Question: I have a model like this
'''
class BaseRequest(models.Model):
created = models.DateTimeField(auto_now_add=True, editable=False)
modified = models.DateTimeField(auto_now=True, editable=False)
price_quoted = models.DecimalField(max_digits=10, decimal_places=2,null=True, blank=True)
class RequestLeg(models.Model):
created = models.DateTimeField(auto_now_add=True, editable=False)
modified = models.DateTimeField(auto_now=True, editable=False)
depart_date = models.DateField()
num_seats = models.IntegerField()
class Request(BaseRequest):
owner = models.ForeignKey(User, null=True, blank=True)
name = models.CharField(max_length=30, null=True, blank=True)
email = models.EmailField()
phone = models.CharField(max_length=30, null=True, blank=True)
legs = models.ManyToManyField(RequestLeg)
'''
and admin for above Request model is
'''
class RequestAdmin(NoDeletionsAdmin):
list_display=['id', 'created', 'name', 'depart_date']
def depart_date(self, obj):
try:
return min([leg.depart_date for leg in obj.legs.all()])
except ValueError, e:
return None
'''
I want Daterangelist filter for depart_date in RequestAdmin ?

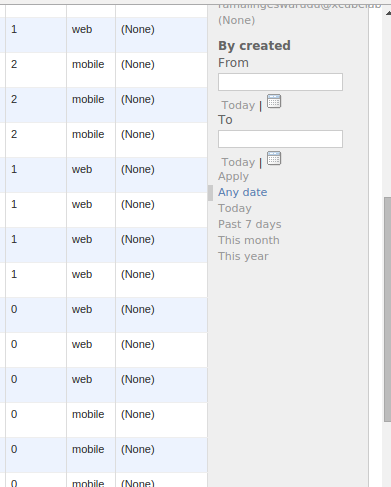
Answer: I have created custom date range filter for depart_date following way
'''
class DateFieldListFilter(FieldListFilter):
def __init__(self, field, request, params, model, model_admin, field_path):
self.field_generic = '%s__' % field_path
self.date_params = dict([(k, v) for k, v in params.items()
if k.startswith(self.field_generic)])
now = timezone.now()
# When time zone support is enabled, convert "now" to the user's time
# zone so Django's definition of "Today" matches what the user expects.
if timezone.is_aware(now):
now = timezone.localtime(now)
if isinstance(field, models.DateTimeField):
today = now.replace(hour=0, minute=0, second=0, microsecond=0)
else: # field is a models.DateField
today = now.date()
tomorrow = today + datetime.timedelta(days=1)
self.lookup_kwarg_since = '%s__gte' % field_path
self.lookup_kwarg_until = '%s__lt' % field_path
self.links = (
(_('Any date'), {}),
(_('Today'), {
self.lookup_kwarg_since: str(today),
self.lookup_kwarg_until: str(tomorrow),
}),
(_('Past 7 days'), {
self.lookup_kwarg_since: str(today - datetime.timedelta(days=7)),
self.lookup_kwarg_until: str(tomorrow),
}),
(_('This month'), {
self.lookup_kwarg_since: str(today.replace(day=1)),
self.lookup_kwarg_until: str(tomorrow),
}),
(_('This year'), {
self.lookup_kwarg_since: str(today.replace(month=1, day=1)),
self.lookup_kwarg_until: str(tomorrow),
}),
)
super(DateFieldListFilter, self).__init__(
field, request, params, model, model_admin, field_path)
def expected_parameters(self):
return [self.lookup_kwarg_since, self.lookup_kwarg_until]
def choices(self, cl):
for title, param_dict in self.links:
yield {
'selected': self.date_params == param_dict,
'query_string': cl.get_query_string(
param_dict, [self.field_generic]),
'display': title,
}
FieldListFilter.register(
lambda f: isinstance(f, models.DateField), DateFieldListFilter)
'''
In Request Admin
'''
list_filter = [('legs__depart_date', DateRangeListFilter),]
def lookup_allowed(self, key, value):
if key in ('legs__depart_date__gte', 'legs__depart_date__lt'):
return True
return super(RequestAdmin, self).lookup_allowed(key, value)
'''